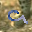
Label: 9